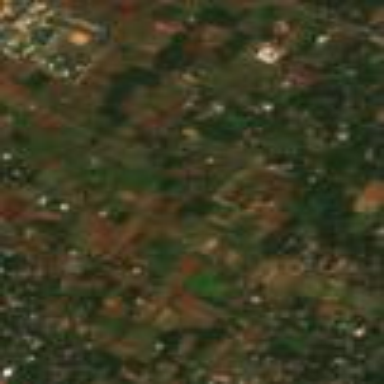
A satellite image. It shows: View of farmland.